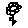
Label: flower